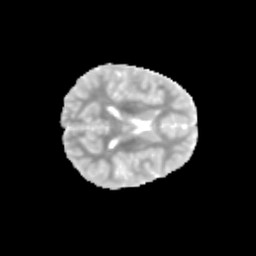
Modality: MD
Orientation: axial
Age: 10
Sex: female
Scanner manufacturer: siemens
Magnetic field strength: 3 T
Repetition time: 3.8 s
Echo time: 0.07 s